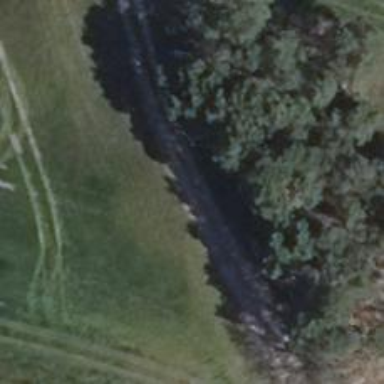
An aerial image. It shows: Grass track road with grade 5 tracktype.